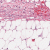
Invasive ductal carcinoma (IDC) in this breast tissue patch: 0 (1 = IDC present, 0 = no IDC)